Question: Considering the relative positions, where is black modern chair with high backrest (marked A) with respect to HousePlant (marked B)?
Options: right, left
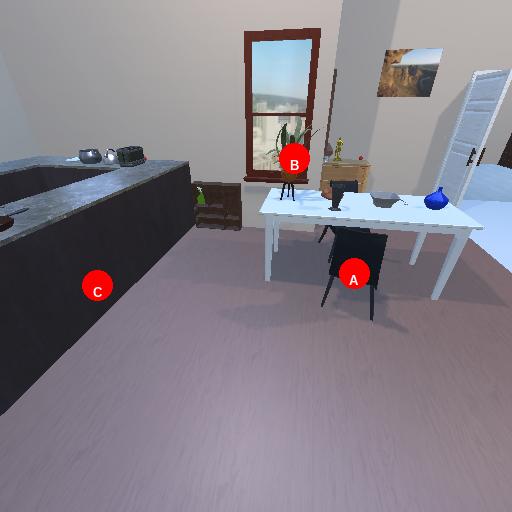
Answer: right